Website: bh-photo
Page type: address-validator
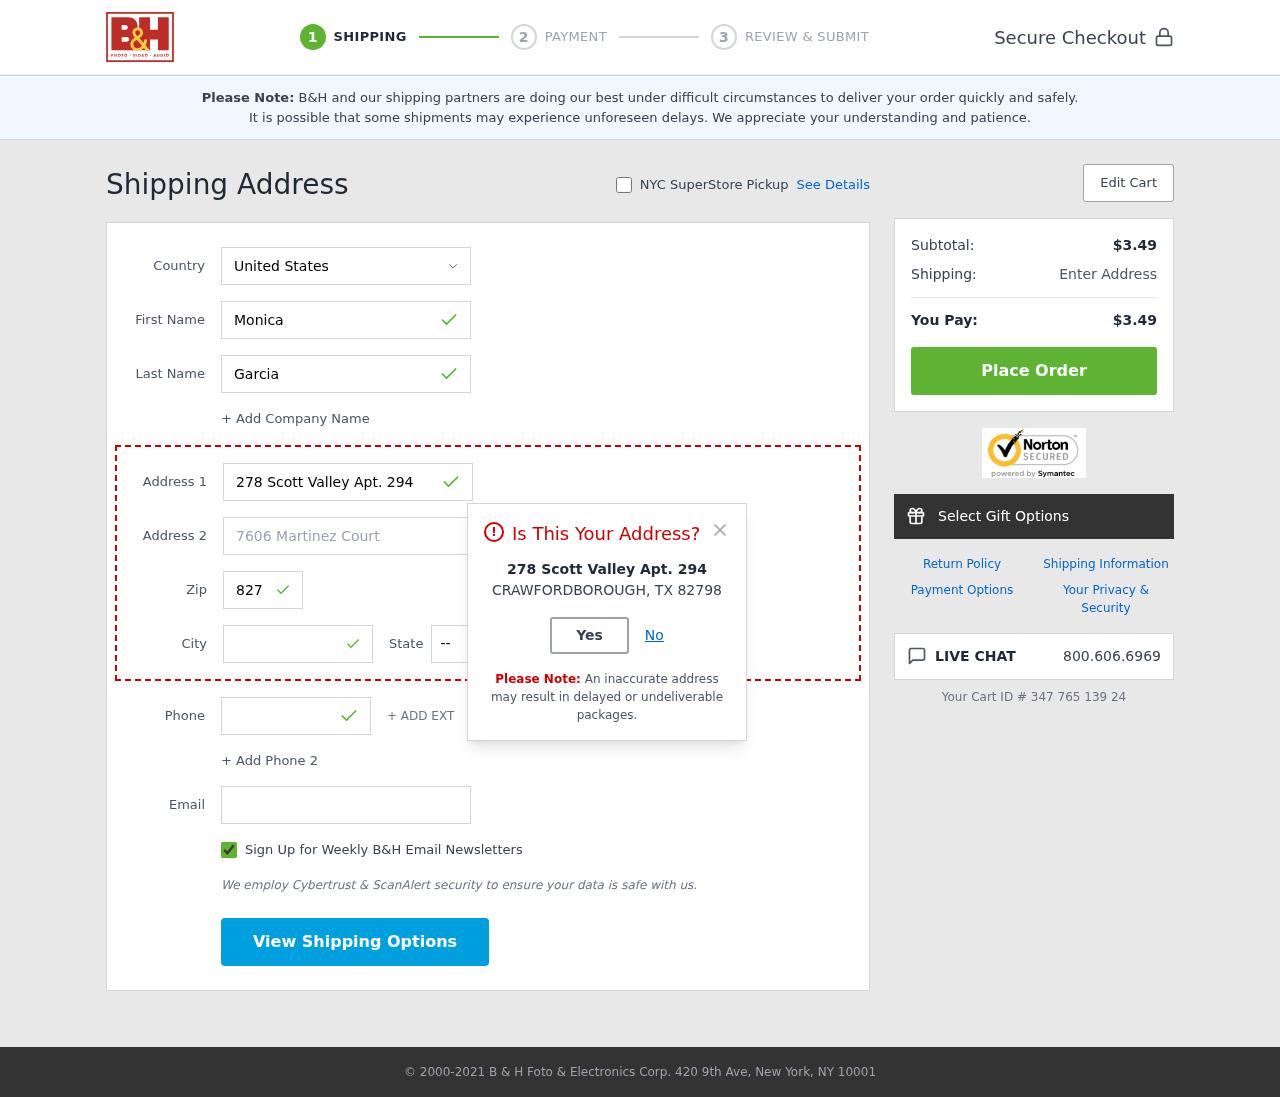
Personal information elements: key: PII_CITY
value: Crawfordborough
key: PII_COUNTRY
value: United States
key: PII_EMAIL
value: monicagarcia@yahoo.com
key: PII_FIRSTNAME
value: Monica
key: PII_LASTNAME
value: Garcia
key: PII_PHONE
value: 8838845557
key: PII_POSTCODE
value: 82798
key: PII_STATE_ABBR
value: TX
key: PII_STREET
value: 278 Scott Valley Apt. 294
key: PII_STREET2
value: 7606 Martinez Court
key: PII_CITY_MODAL
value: CRAWFORDBOROUGH
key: PII_POSTCODE_FULL
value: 82798
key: PII_POSTCODE_NUMERIC
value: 82798
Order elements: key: ORDER_SUBTOTAL
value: $3.49
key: ORDER_TOTAL
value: $3.49
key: ORDER_ID
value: Your Cart ID # 347 765 139 24